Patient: sex M, age 28
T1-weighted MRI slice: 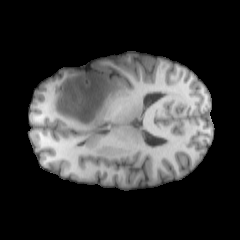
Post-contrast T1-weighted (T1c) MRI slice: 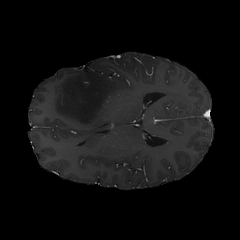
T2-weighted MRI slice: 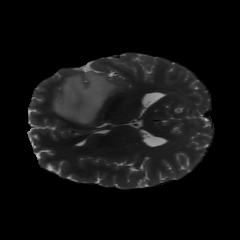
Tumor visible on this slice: yes
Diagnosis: Astrocytoma, IDH-mutant
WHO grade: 2